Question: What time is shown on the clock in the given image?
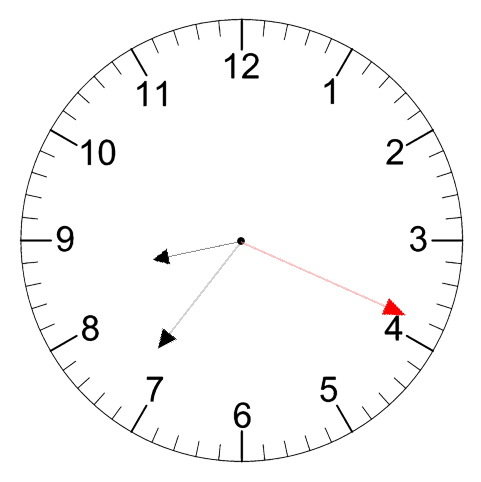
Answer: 08:36:19